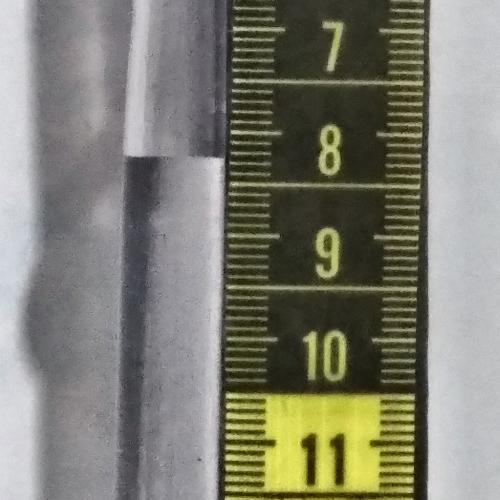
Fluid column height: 8.3 cm